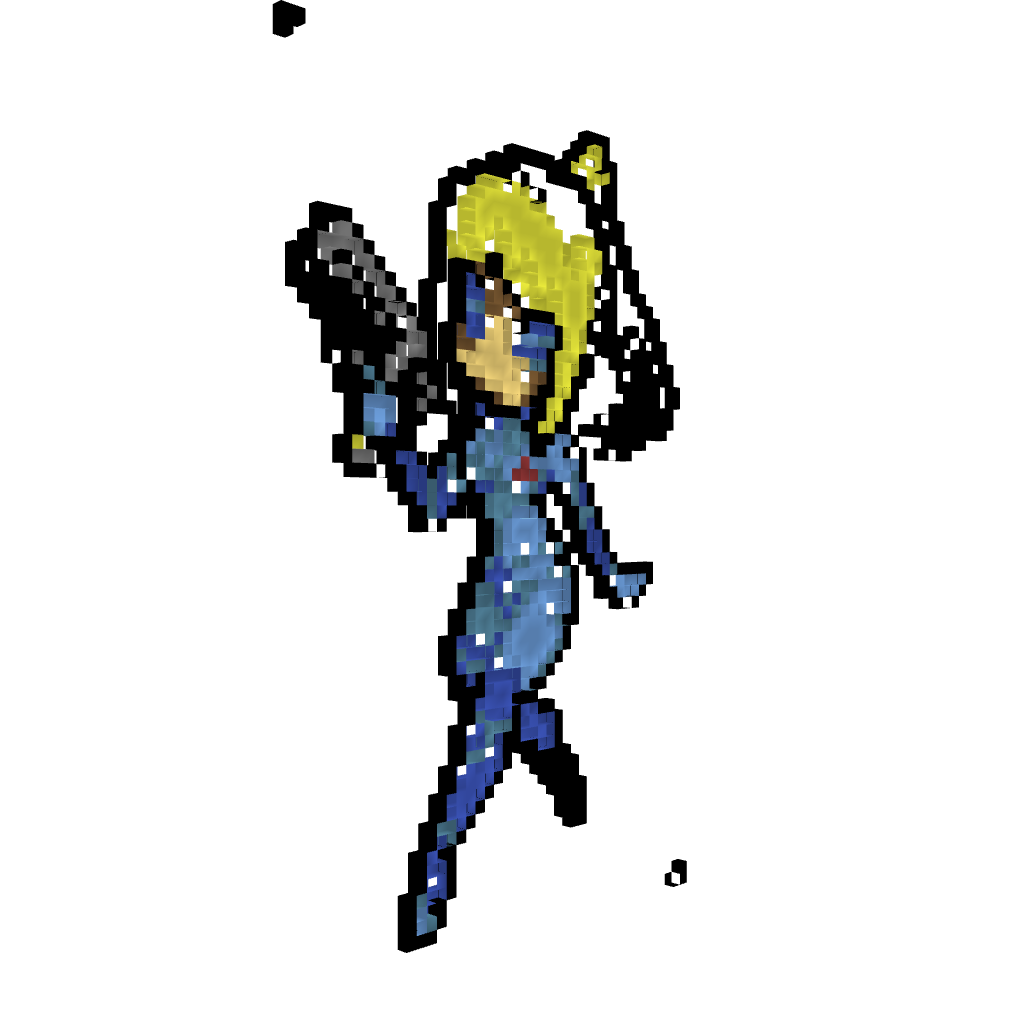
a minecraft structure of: ZeroSuit Samus Chibi bad low quality